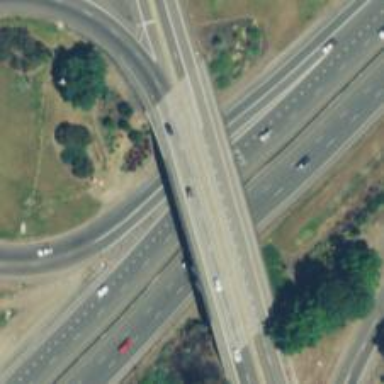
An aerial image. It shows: Bridge crossing over highway trunk expressway.